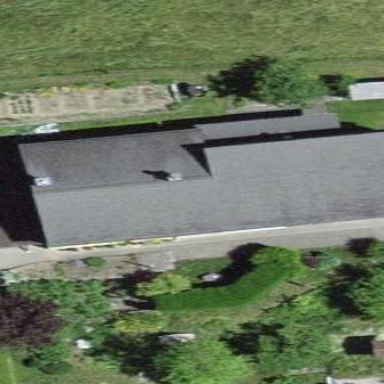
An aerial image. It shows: Residential building.